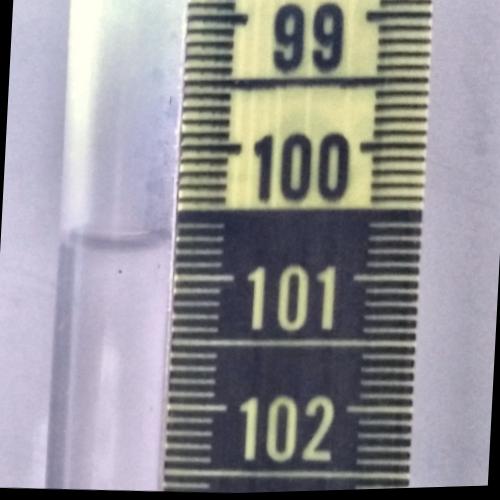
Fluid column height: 100.7 cm